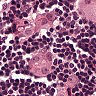
Metastatic tissue present: yes